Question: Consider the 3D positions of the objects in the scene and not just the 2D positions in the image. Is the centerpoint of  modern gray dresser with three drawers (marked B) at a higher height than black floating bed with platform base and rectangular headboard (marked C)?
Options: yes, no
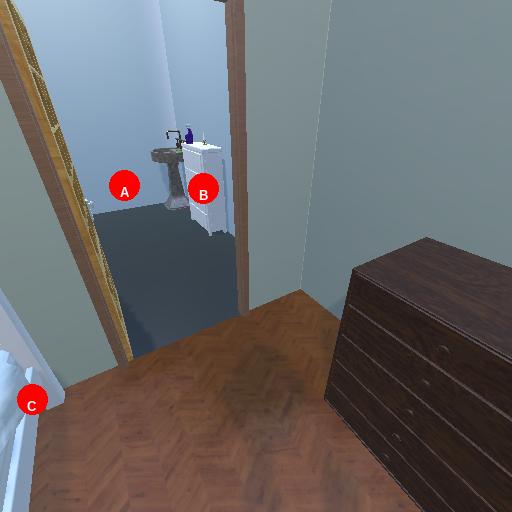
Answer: yes